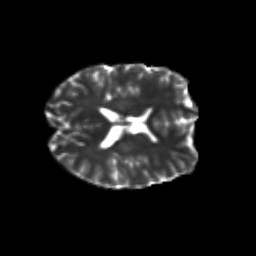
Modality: T2w
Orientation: axial
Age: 24
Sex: male
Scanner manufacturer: siemens
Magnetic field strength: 3 T
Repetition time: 3.5 s
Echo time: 0.125 s